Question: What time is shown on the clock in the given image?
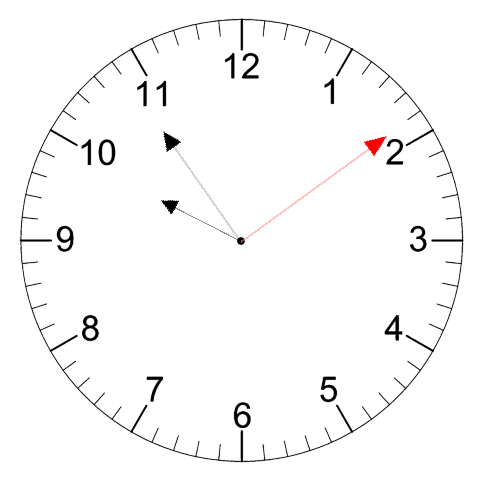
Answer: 09:54:09